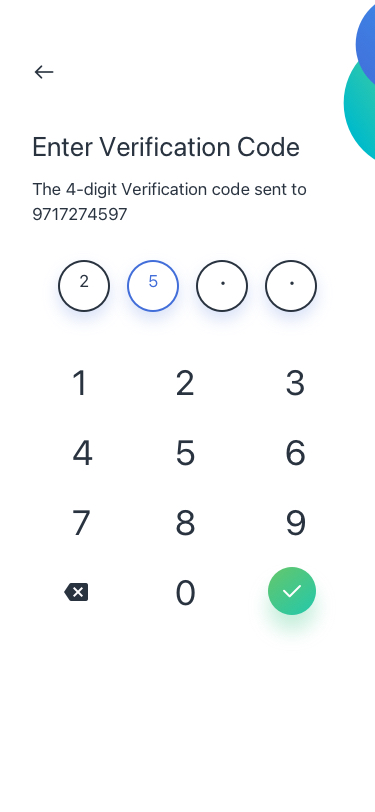
Text in this UI design:
The 4-digit Verification code sent to 9717274597
Enter Verification Code
2
5
•
•
1
2
3
4
5
6
7
8
9
0